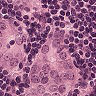
Metastatic tissue present: yes